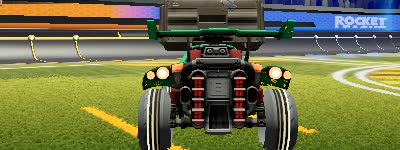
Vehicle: octane